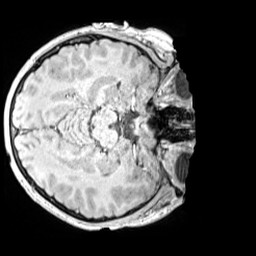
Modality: MP2RAGE
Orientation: axial
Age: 11
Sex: male
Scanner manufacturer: siemens
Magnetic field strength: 3 T
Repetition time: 4 s
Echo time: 0.00299 s